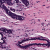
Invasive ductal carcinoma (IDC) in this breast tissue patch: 0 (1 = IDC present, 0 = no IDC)